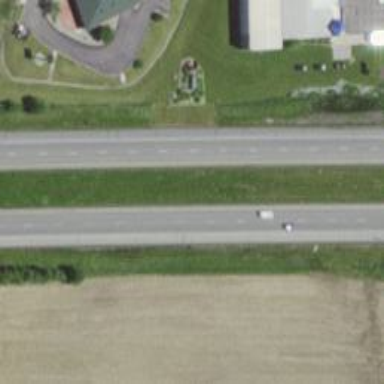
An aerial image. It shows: Asphalt trunk highway classified as expressway.